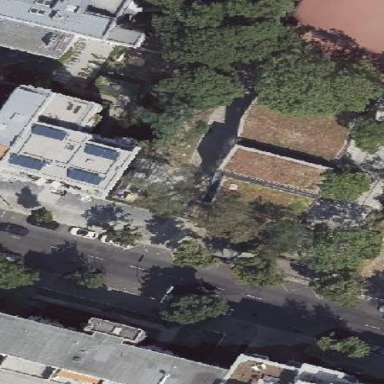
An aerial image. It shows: Building part with flat roof.